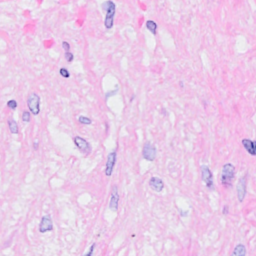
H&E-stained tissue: Breast